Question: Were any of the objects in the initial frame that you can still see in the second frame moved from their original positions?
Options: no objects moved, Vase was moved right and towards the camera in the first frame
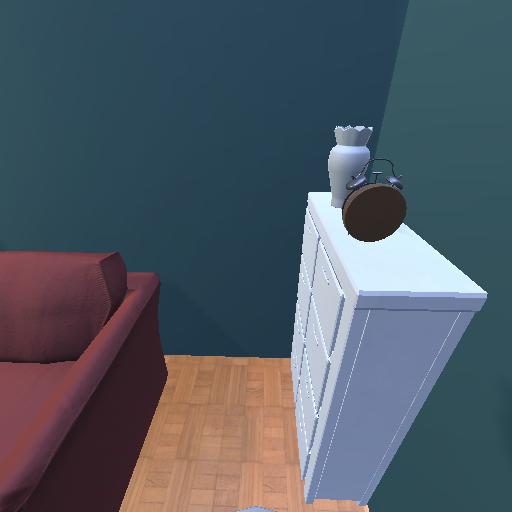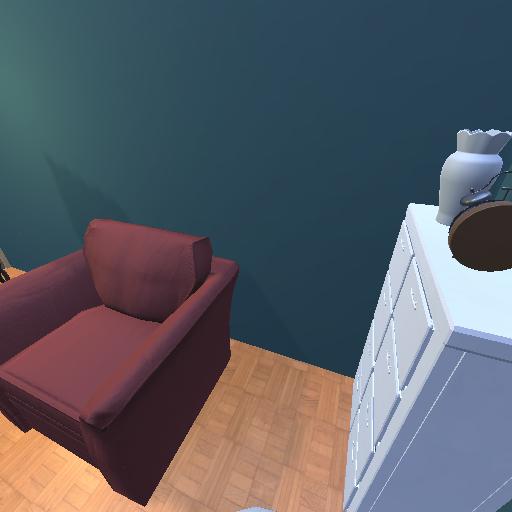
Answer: no objects moved